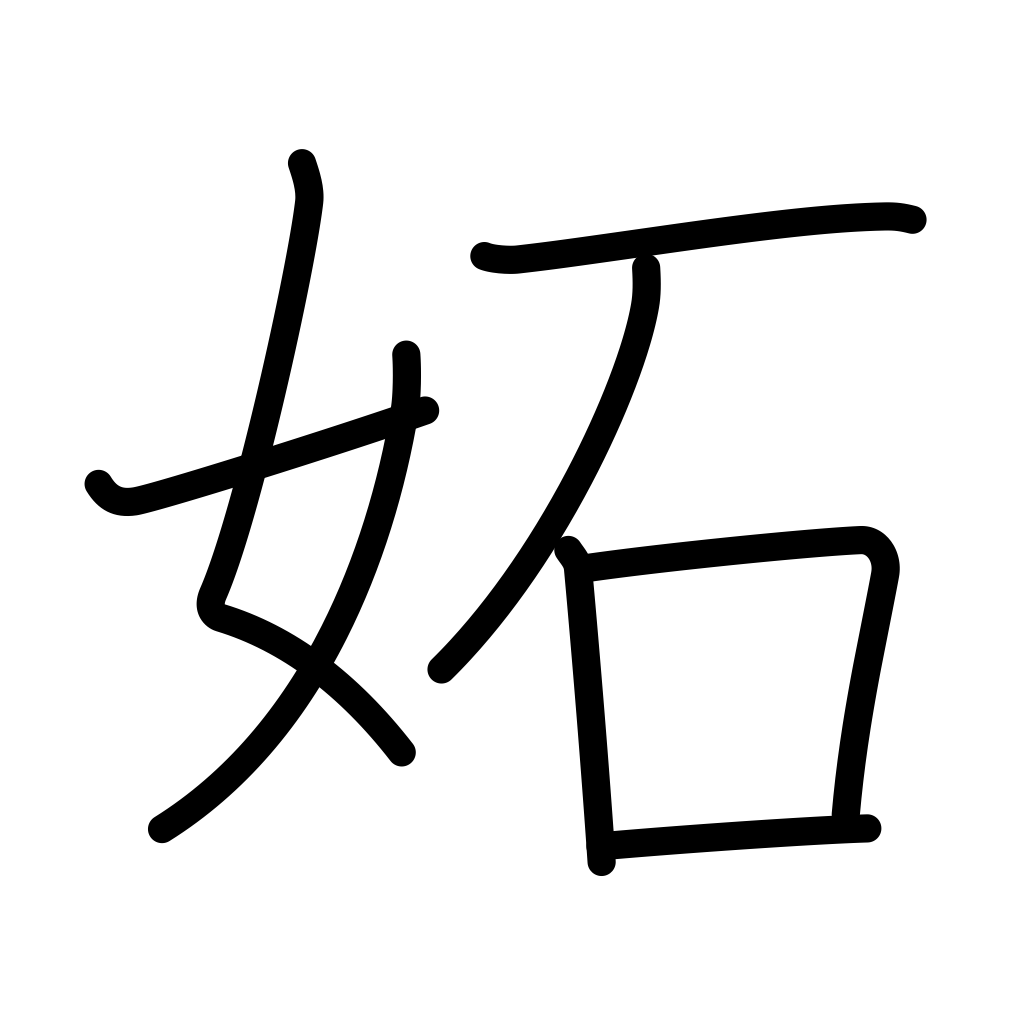
Meaning: jealous, envy